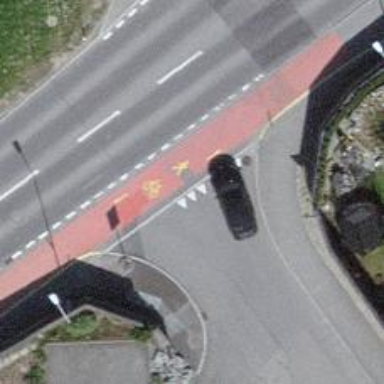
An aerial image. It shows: Road with "give way" sign.